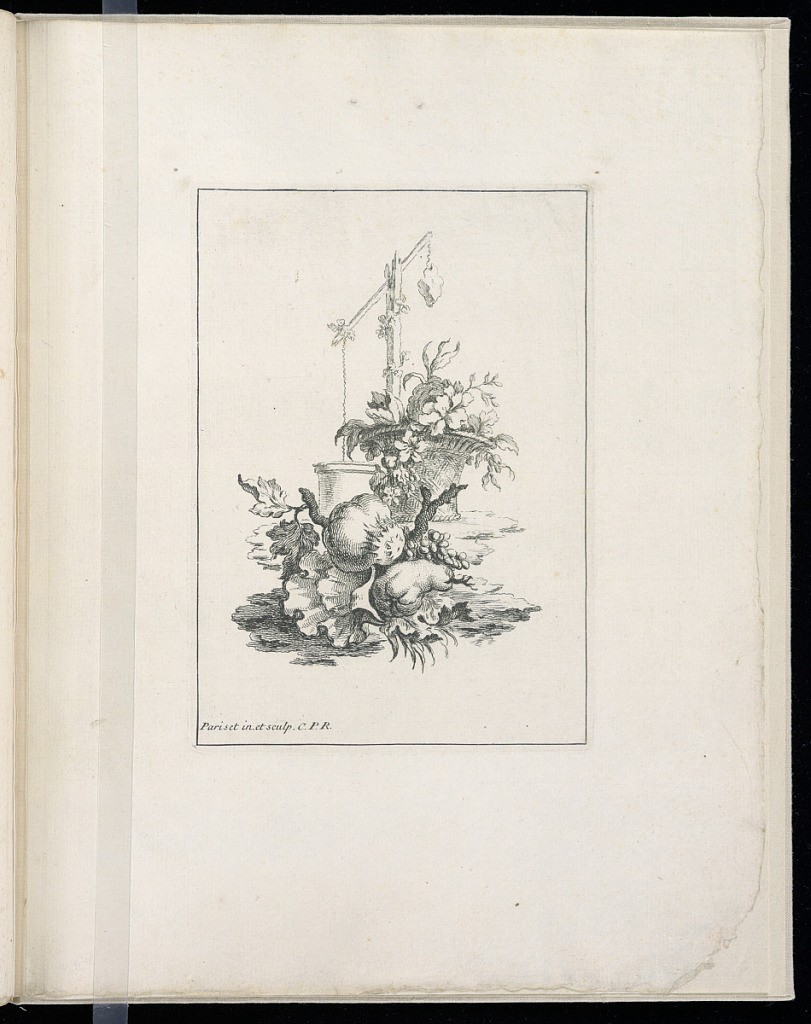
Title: Ornamental Vignette
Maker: Robert Menge Pariset, French, active 1732 – 1762
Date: mid- 18th century
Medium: Etching on laid paper
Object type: Print
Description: Seventh plate from a series of eight fantastical ornamental vignettes. In the center a basket of flowers with fruit, shells, branches, vine leaves and grapes in the foreground, with a well in the background. The ground is suggested with some shading. The plate is signed.